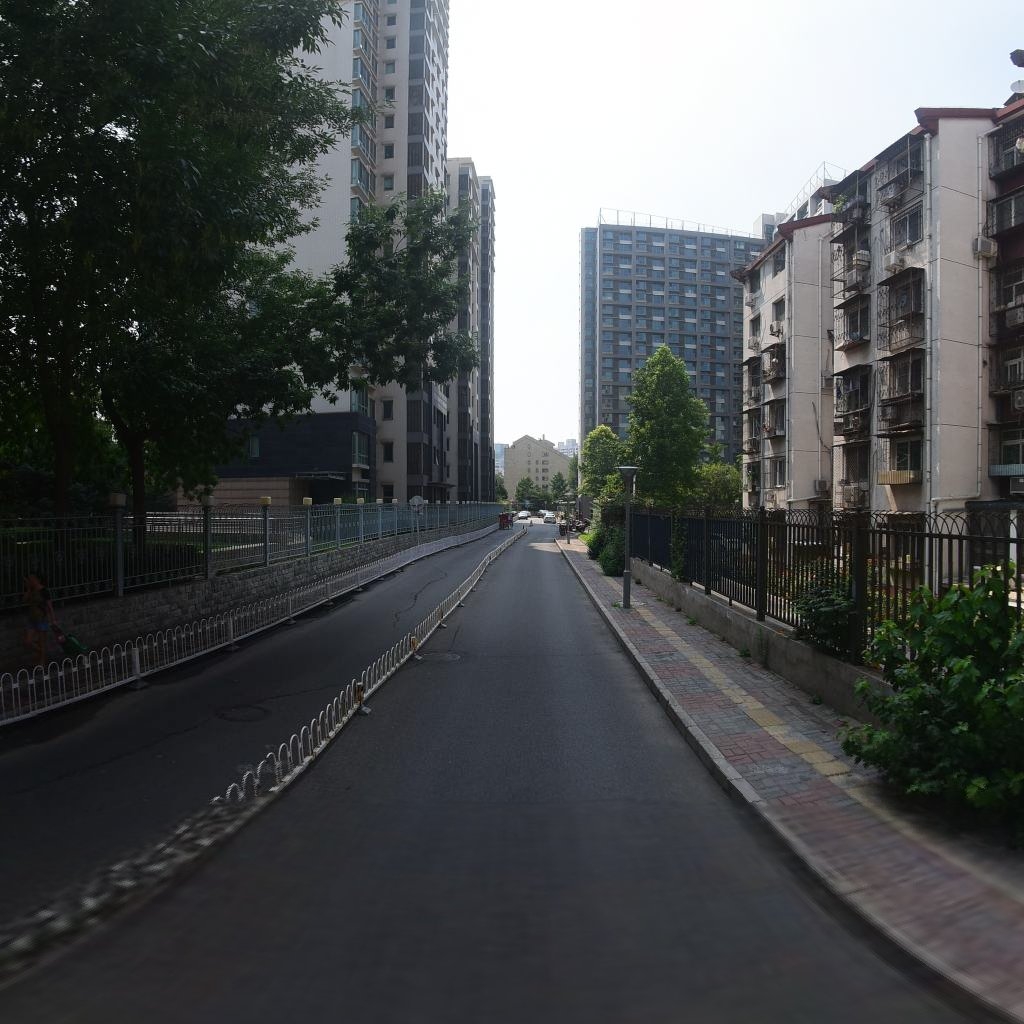
Region: Dongcheng
Road damage annotations: longitudinal crack, transverse crack, longitudinal crack, longitudinal crack, manhole cover, manhole cover, longitudinal crack